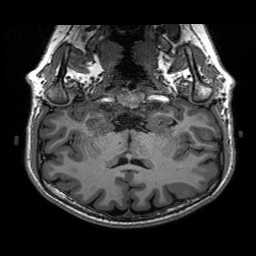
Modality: T1w
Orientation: sagittal
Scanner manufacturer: siemens
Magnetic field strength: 3 T
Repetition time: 2.3 s
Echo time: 0.00197 s